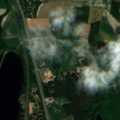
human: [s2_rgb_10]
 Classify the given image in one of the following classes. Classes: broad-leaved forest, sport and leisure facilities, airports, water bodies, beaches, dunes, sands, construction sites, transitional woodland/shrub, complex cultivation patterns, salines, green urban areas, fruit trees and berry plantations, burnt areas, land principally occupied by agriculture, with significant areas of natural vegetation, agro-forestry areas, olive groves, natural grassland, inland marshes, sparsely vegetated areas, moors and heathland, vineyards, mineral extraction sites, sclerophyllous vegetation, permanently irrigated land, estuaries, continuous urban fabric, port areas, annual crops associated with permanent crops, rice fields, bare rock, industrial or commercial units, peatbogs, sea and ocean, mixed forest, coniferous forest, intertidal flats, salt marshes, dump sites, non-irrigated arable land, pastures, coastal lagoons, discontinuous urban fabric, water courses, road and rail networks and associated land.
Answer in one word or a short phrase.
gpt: non-irrigated arable land, land principally occupied by agriculture, with significant areas of natural vegetation, coniferous forest, mixed forest, water bodies